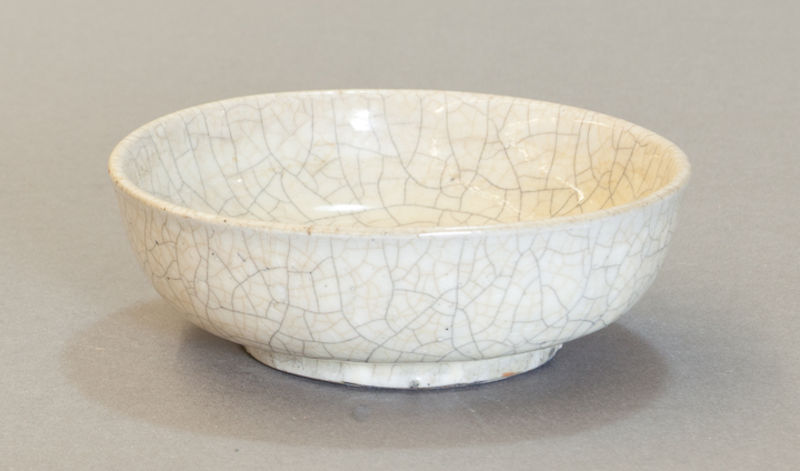
Titel: Bowl
Standort: Amherst (Massachusetts, USA)
Institution: Mead Art Museum, Amherst College
Schlagwörter: schatten, weiß, braun, grau, tisch, schale, schüssel, boden, rund, keramik, risse, linien, white, black, empty, gray, grey, old, table, pattern, reflection, pot, foto, fotografie, porzellan, schälchen, geschirr, silver, food, fruit, roman, water, steingut, flat, light, oval, texture, shadow, line, glasur, glass, photo, small, elfenbein, lights, ancient, antique, design, art, foot, shine, shiny, brüche, sprünge, lines, ceramic, vessel, cup, lip, krakelee, eating, cigarette, china, dish, pottery, laquer, plate, round, drink, drinking, photograph, photography, cracks, heavy, porcelain, bowl, base, broken, europe, egypt, glazed, chiaroscuro, ceramics, phot, curve, chip, roads, asia, shining, circular, object, fine, n, vintage, crack, expensive, creme, smooth, bowls, gloss, glaze, cracked, tiny, porcelin, cleft, kkk, viens, raku, crazed, craquelure, tounc, ashtray, 사진, overglaze, fixed, crackled, wabisabi, porcellaine, brocken, greyish, bowle, 무늬, 자기, 도자기, 그림자, 그릇, 선, 하양, 깨끗하다, lish, postellan, cracke